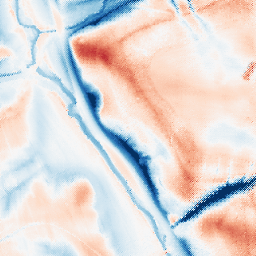
Category: edge_preserving
Decomposition family: guided
Decomposition parameters: radius: 16
eps: 0.1
Upsampling method: regularized
Upsampling parameters: scale: 4
lambda_reg: 0.1
Upsampling scale: 4